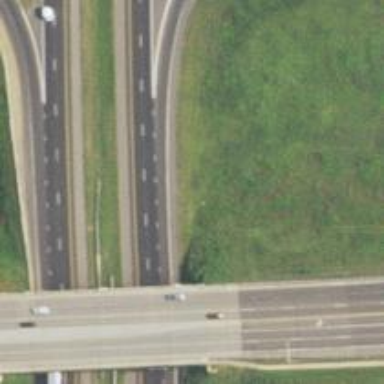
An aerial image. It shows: Motorway junction.